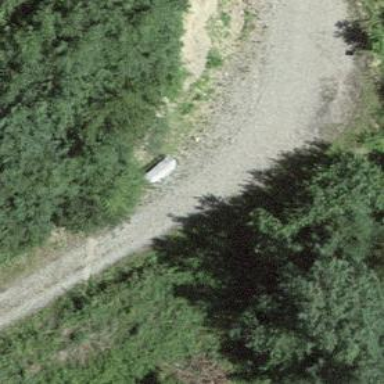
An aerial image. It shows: Brown bench in the vicinity.